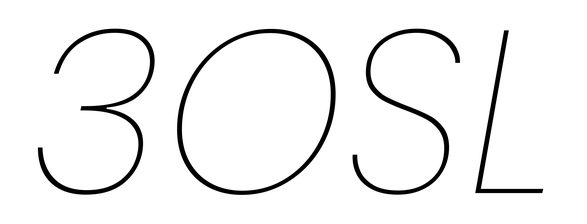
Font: Poppins-ThinItalic